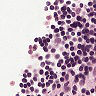
Metastatic tissue present: no